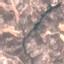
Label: HerbaceousVegetation